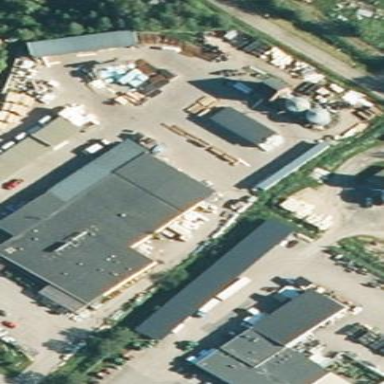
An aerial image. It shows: Hardware shop located within building.